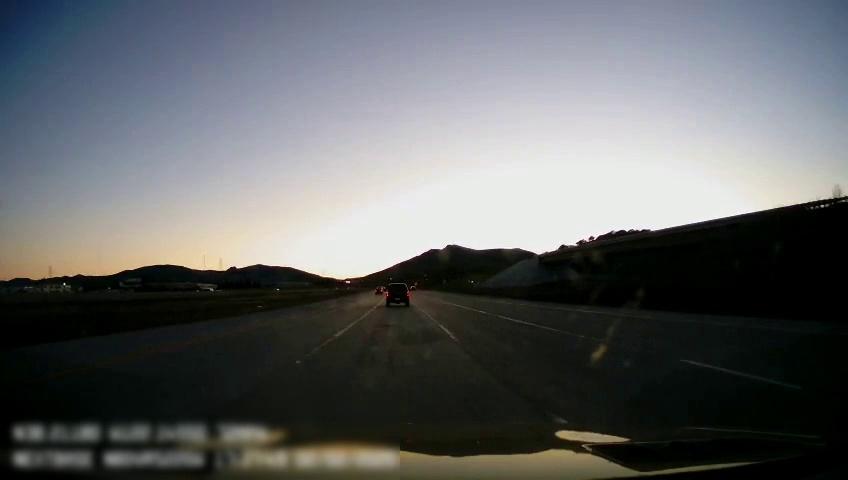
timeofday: Dusk/Dawn/Twilight
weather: Sunny
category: Drivable Space
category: Drivable Space
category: Vehicles | Car
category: Vehicles | Car
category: Lanes | Alternate Lane
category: Lanes | Current Lane
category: Lanes | Current Lane
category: Lanes | Alternate Lane
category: Lanes | Alternate Lane